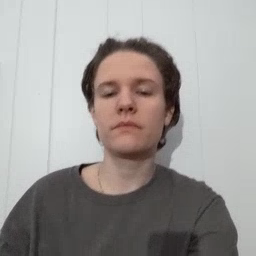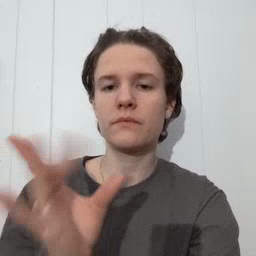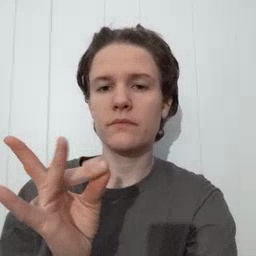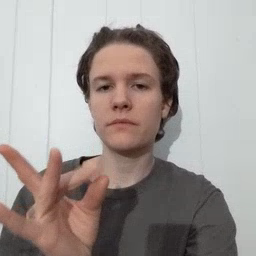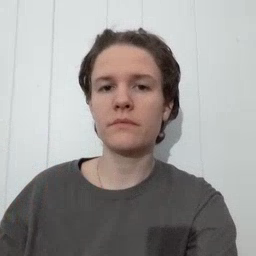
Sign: sticky